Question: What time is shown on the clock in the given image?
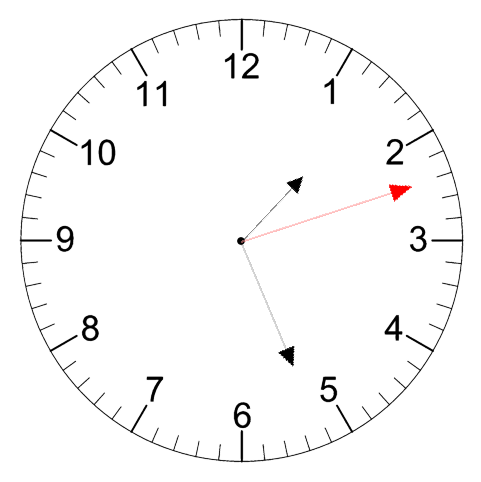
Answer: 01:26:12